Field crop: tomato
Growth stage: 1
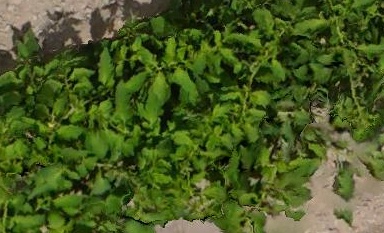
Species: tomato